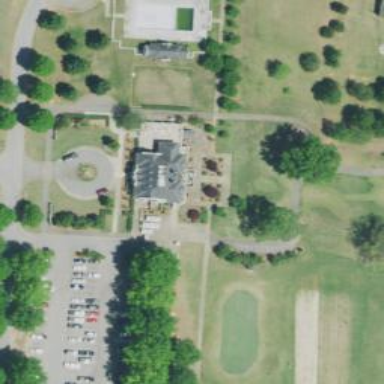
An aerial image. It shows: Path designated for golf carts.